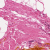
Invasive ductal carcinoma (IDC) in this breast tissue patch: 0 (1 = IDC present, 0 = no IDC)